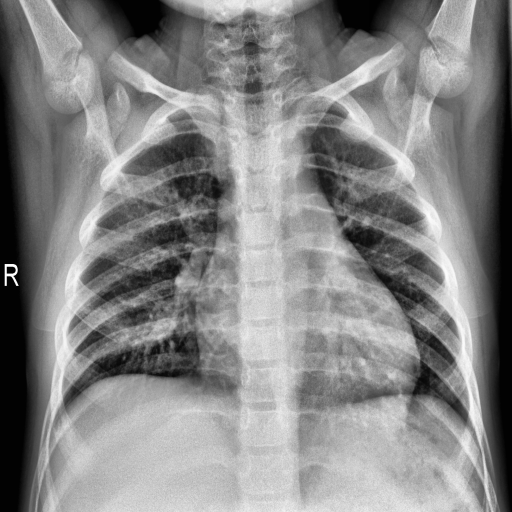
Finding: NORMAL